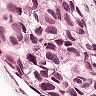
Metastatic tissue present: yes